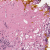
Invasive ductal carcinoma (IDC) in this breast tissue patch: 0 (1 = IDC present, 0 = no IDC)